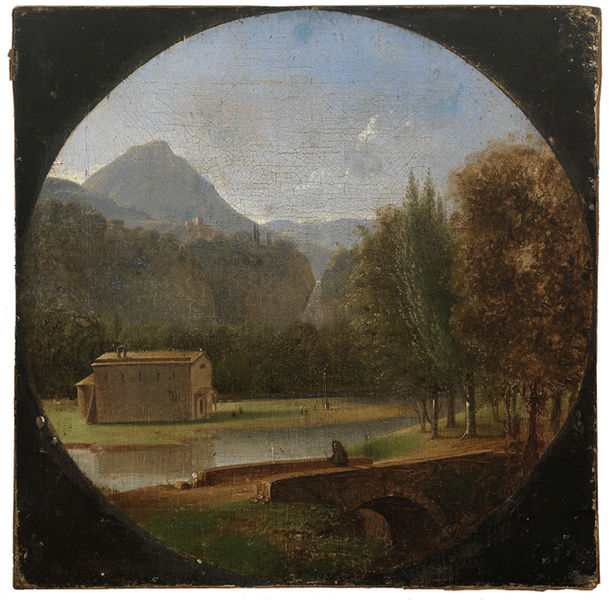
Titel: Rondo: An Italian Classical Scene, Rondo: An Italian Classical Scene
Künstler: Sil'vestr Feodosievich Shchedrin
Standort: Amherst (Massachusetts, USA)
Institution: Mead Art Museum, Amherst College
Schlagwörter: berg, blau, himmel, arch, blue, church, oil, people, white, black, figures, green, grey, old, painting, sitting, woman, oil painting, reflection, brown, perspective, cloud, clouds, frau, man, rocks, sky, tree, building, field, house, lake, landscape, mountain, mountains, nature, peasant, see, water, atmospheric perspective, trees, village, autumn, forest, grass, river, path, porch, view, castle, gree, romantic, romanticism, cross, glass, fall, bridge, italy, person, rural, baum, haus, leaves, apse, brick, mansion, art, fluss, circle, eye, crossing, farm, gras, home, birches, cottage, lanscape, wolken, calm, figure, forrest, lithograph, fresco, blue sky, lambs, waterfall, landschaft, round, eastern, wanderer, photograph, chapel, barn, weg, vision, gun, woods, countryside, triptic, hermit, traveller, felsen, landscape painting, hood, brücke, estate, greenery, rund, berge, kreis, hirte, tres, farmhouse, circular, cut out, atmospheroc perspective, vintage, tondo, medaillon, scheune, rahmn, brucke, padova, lansdcpe, vuilding, landwirschaft, hutte, baume, grad, scope, manson, binancular, praire